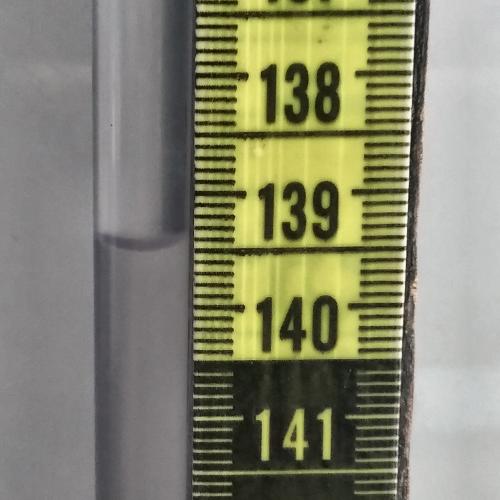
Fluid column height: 139.5 cm